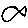
Label: fish